Field crop: tomato
Growth stage: 2
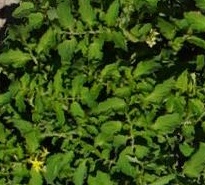
Species: tomato